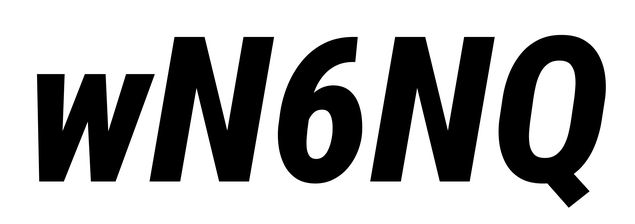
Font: Roboto-Italic_Condensed_ExtraBold_Italic